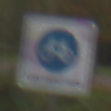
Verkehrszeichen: BeginnFahrradstrasse
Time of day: Midday
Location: Outdoor (Nature)
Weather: Overcast
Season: Autumn
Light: Natural